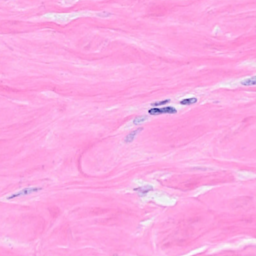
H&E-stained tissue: Breast